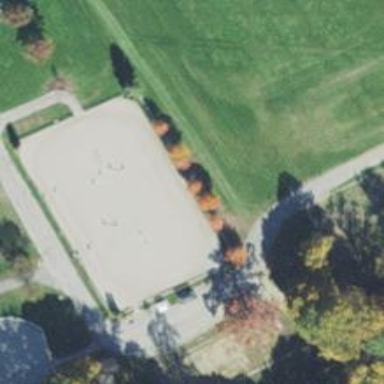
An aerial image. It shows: Equestrian pitch for leisure land activities.